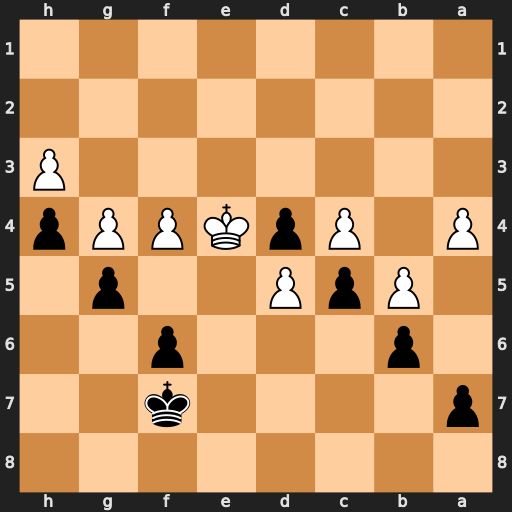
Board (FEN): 8/p4k2/1p3p2/1PpP2p1/P1PpKPPp/7P/8/8
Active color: b
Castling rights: -
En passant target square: -
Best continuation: f5+ Kxf5 d3